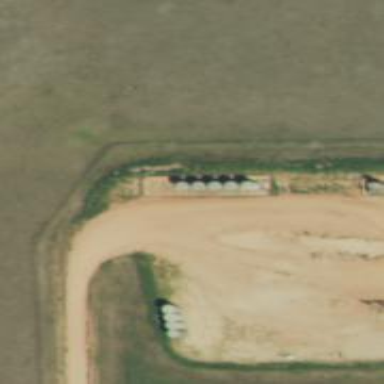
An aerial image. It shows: Storage tank with man-made structure.